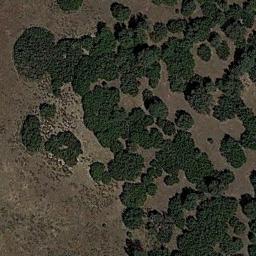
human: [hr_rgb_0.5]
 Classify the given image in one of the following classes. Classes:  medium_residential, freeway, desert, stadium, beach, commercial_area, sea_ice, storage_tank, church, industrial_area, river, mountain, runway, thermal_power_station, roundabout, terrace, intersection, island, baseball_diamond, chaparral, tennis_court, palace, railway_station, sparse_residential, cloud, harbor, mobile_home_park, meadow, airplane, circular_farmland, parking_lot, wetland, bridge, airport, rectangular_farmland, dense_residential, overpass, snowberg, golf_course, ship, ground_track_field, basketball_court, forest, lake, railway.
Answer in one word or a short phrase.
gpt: chaparral